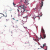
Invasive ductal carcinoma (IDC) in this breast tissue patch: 0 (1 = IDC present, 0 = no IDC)